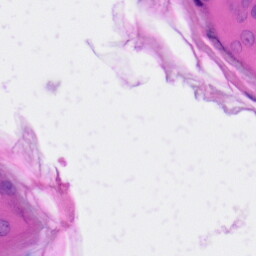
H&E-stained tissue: Skin